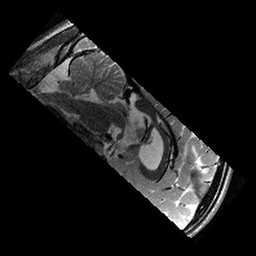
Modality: T2w
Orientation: sagittal
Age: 12
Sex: male
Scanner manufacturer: siemens
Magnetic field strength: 3 T
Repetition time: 9.23 s
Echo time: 0.067 s